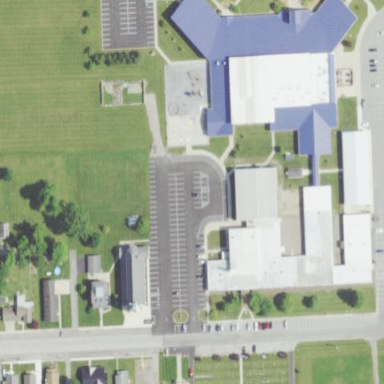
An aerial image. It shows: School building.